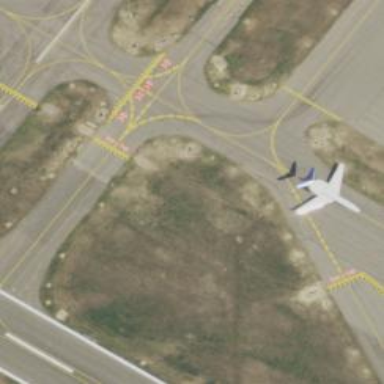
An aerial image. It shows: Image of taxiway at airport.